Current action and preconditions to check: trajectory_clear

Your task: For each precondition in the list above, predict whether it will hold at this action.

Consider the current scene as observed from the mobile robot's camera, and analyze the predicted future states of all dynamic agents (e.g., people, animals, vehicles, or any moving entities) within the NEXT SECOND.

IMPORTANT: Only answer "very likely" if you are absolutely certain—based on strong, clear evidence—that a dynamic agent will violate the precondition in the predicted future state. Do NOT answer "very likely" for unlikely, ambiguous, or low-probability risks.

Ask yourself for each precondition: Is there a high probability, with clear and convincing evidence, that the predicted future states of any dynamic agent will interfere with the predicted future state of the currently executing action within the NEXT SECOND, causing that precondition to fail?

Assess the risk level based on these predictions. Use "likely" or "very likely" if motions create a clear risk of interference.

Use "neutral" or "improbable" if agents are nearby but their predicted paths are clearly diverging or non-conflicting.

Failure Risk Categories: "very improbable", "improbable", "neutral", "likely", "very likely"

Answer Format: Output ONLY the probability_of_failure value from these categories: "very improbable", "improbable", "neutral", "likely", "very likely"

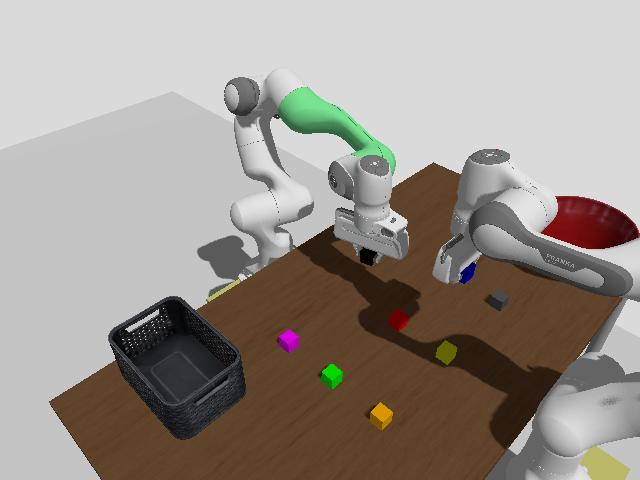

Answer: improbable